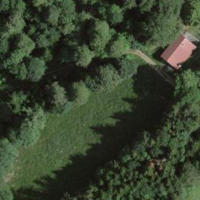
EUNIS habitat code: 41
Species observed at this site:
Buteo buteo